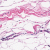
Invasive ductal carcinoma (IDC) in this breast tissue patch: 0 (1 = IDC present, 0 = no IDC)